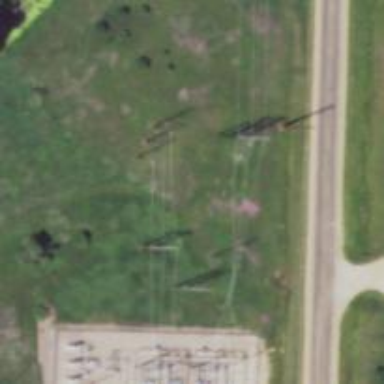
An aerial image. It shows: H-frame power tower design.